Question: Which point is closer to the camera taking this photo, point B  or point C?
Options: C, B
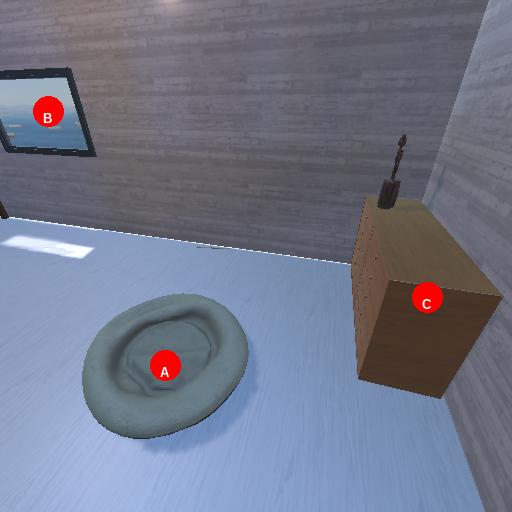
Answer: C